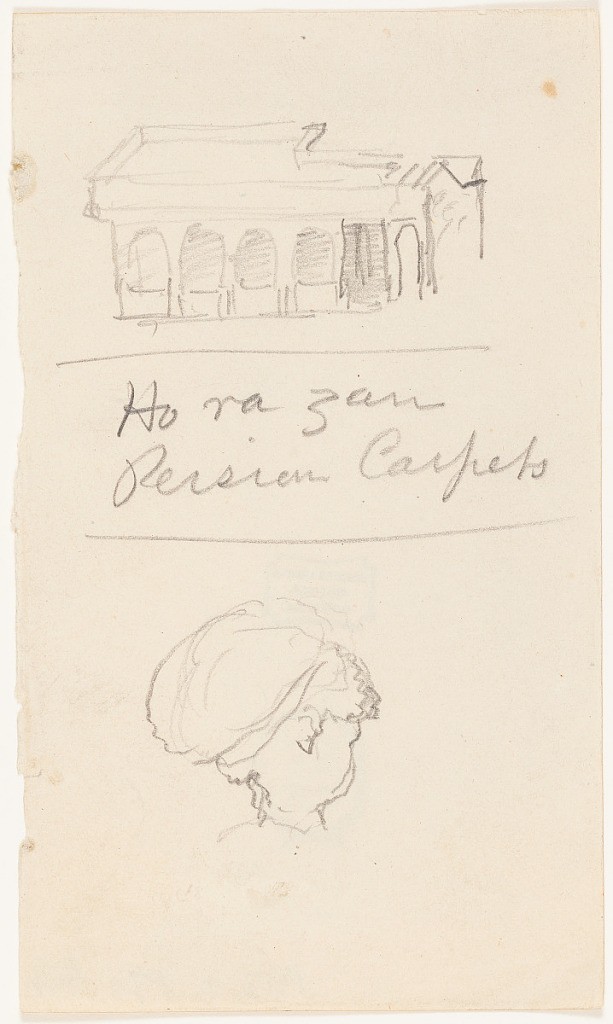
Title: Architecture and Figure Sketches
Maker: Frederic Edwin Church, American, 1826–1900
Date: April 1868
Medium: Graphite on white wove paper
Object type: drawing
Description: Architecture and figure sketches vertically divided in half, showing a square building with an arched facade in the upper portion, and in the lower portion, a figure's head adorned in a hat is shown from behind.